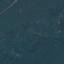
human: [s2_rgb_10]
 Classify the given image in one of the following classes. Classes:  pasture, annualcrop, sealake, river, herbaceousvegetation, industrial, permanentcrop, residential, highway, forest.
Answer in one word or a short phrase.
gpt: Forest